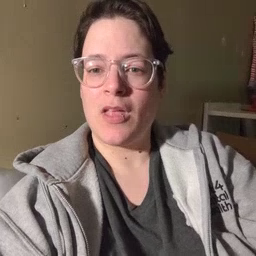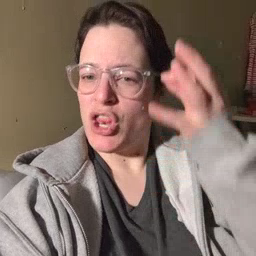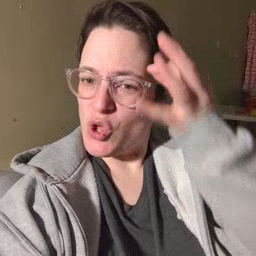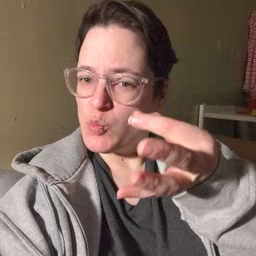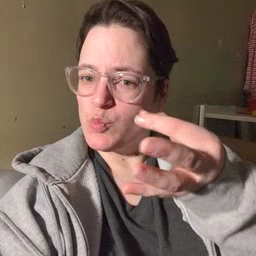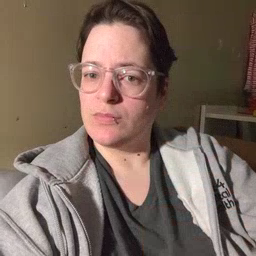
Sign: close